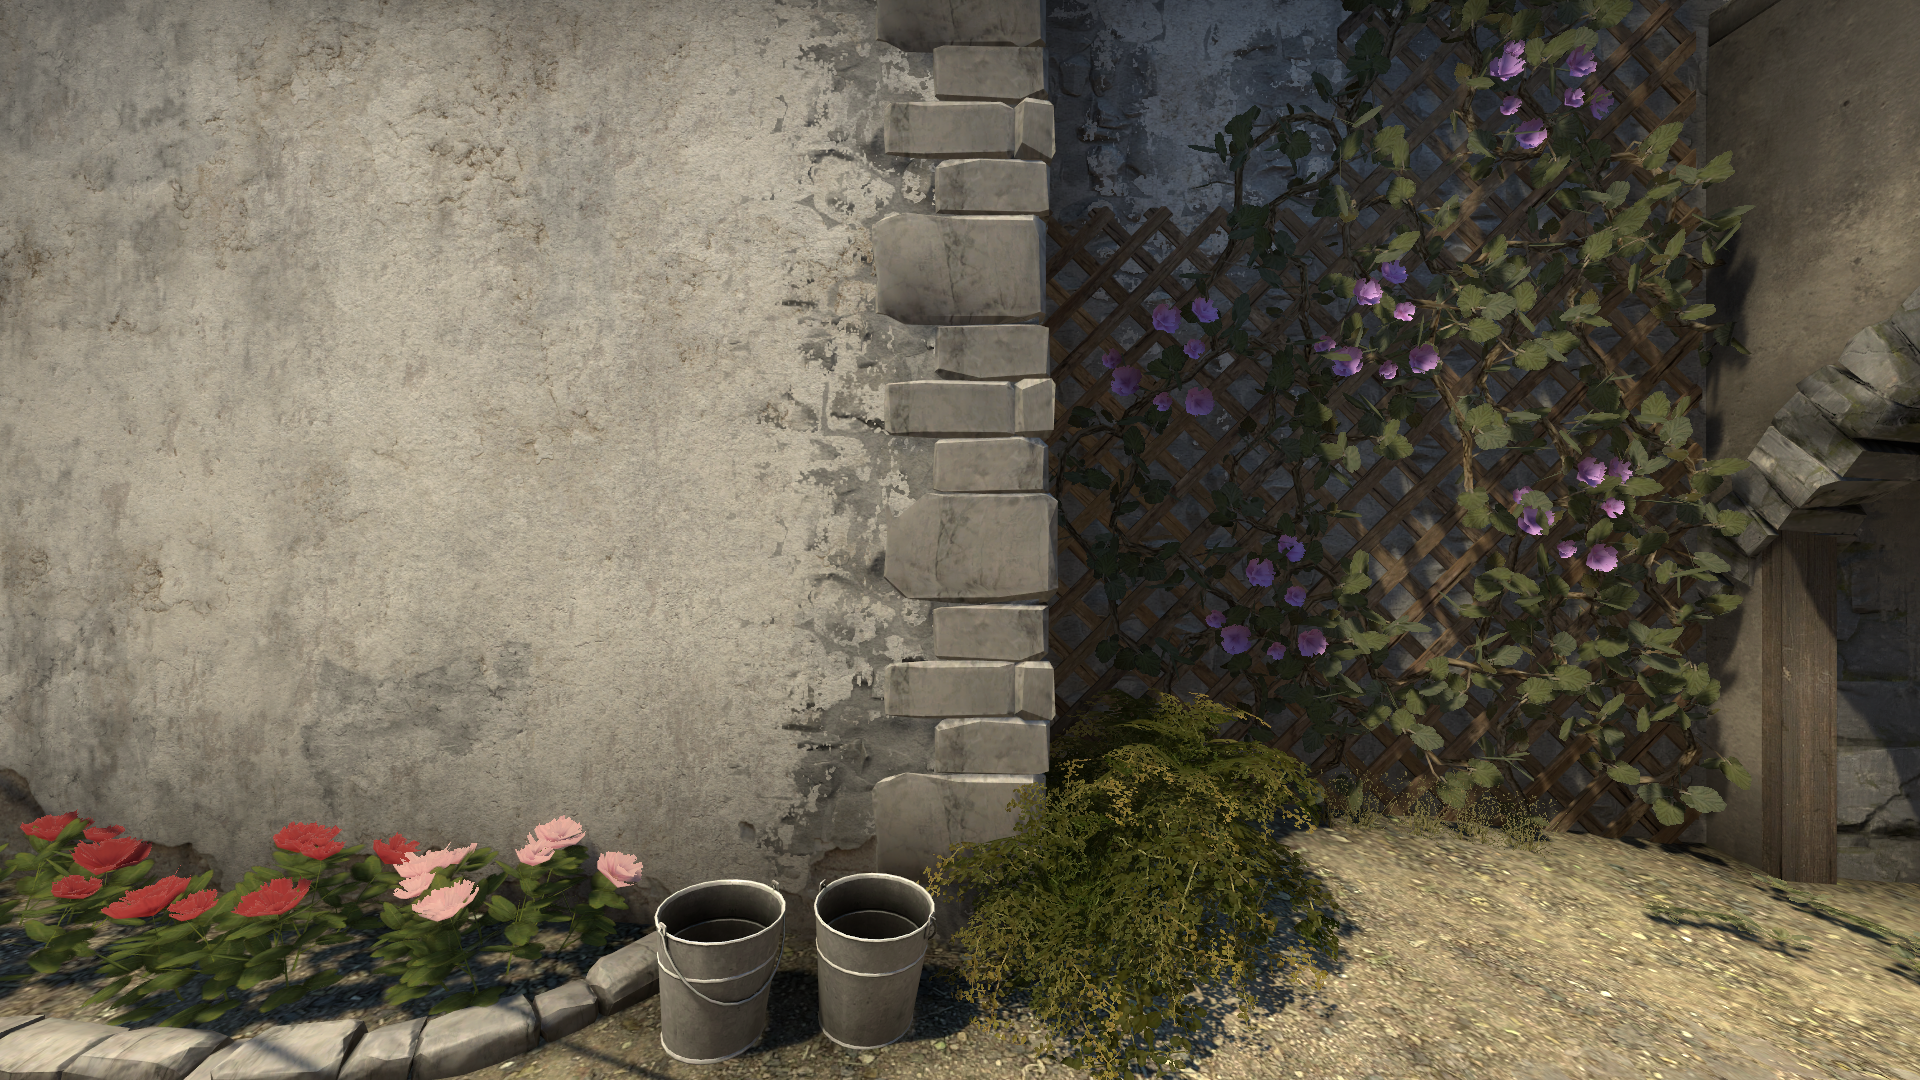
Map: de_inferno